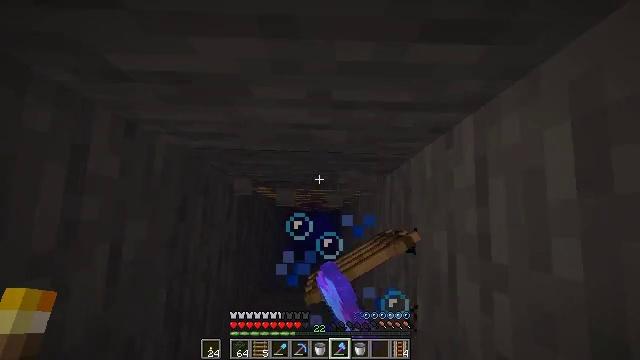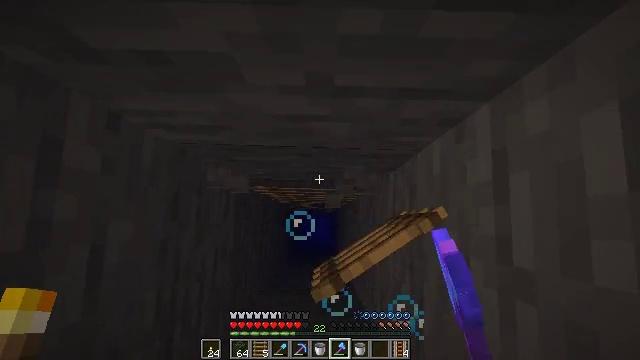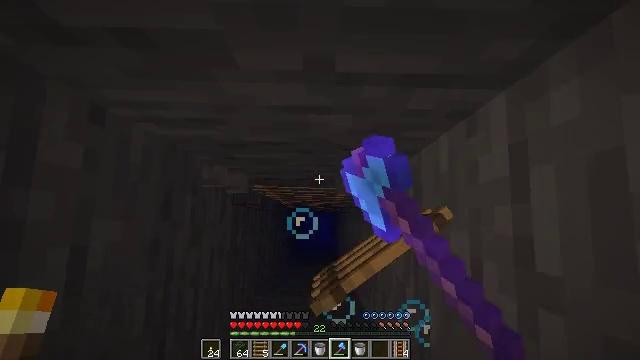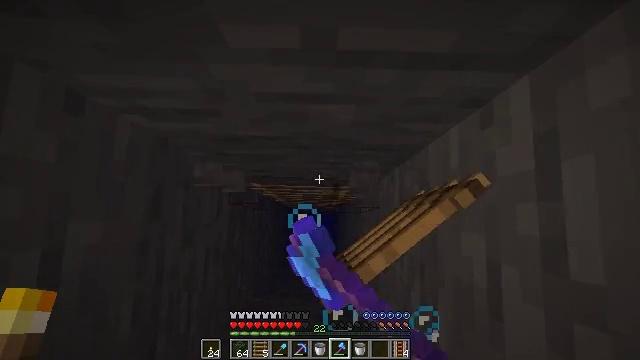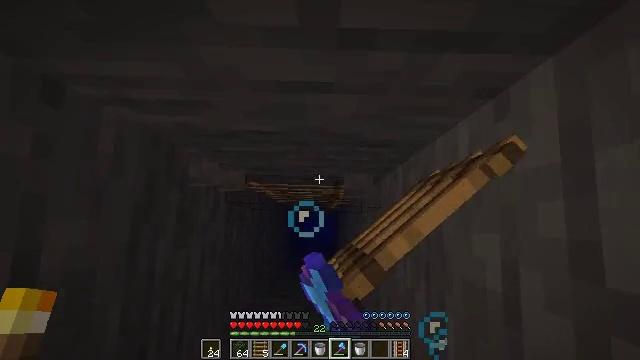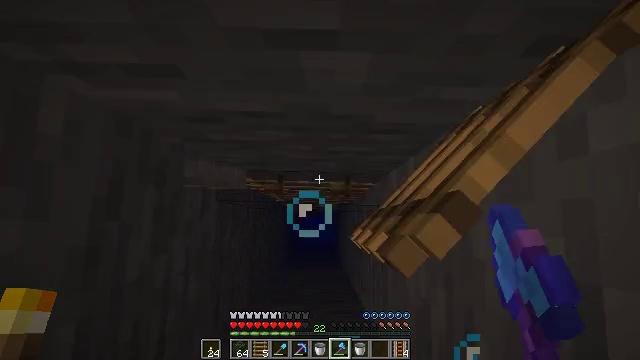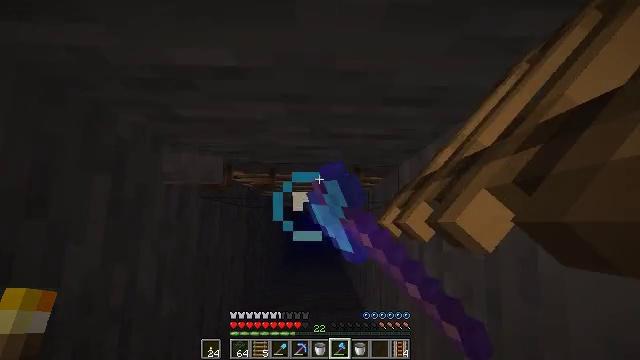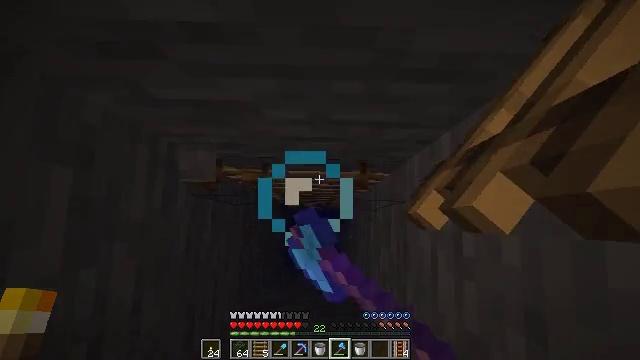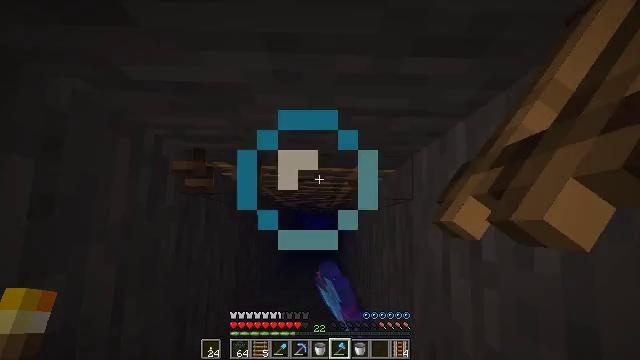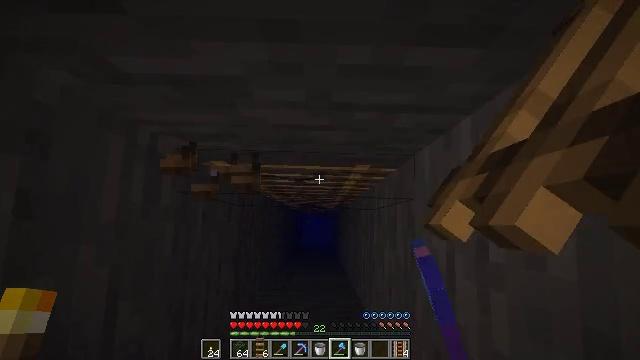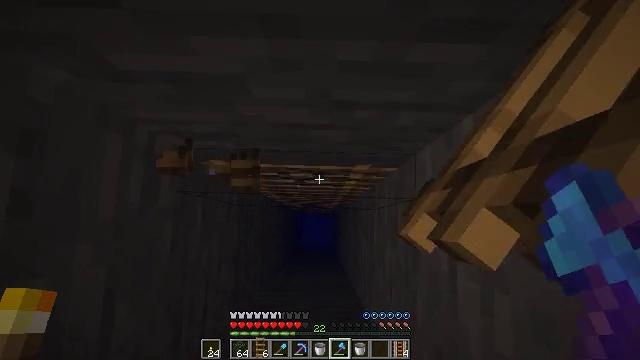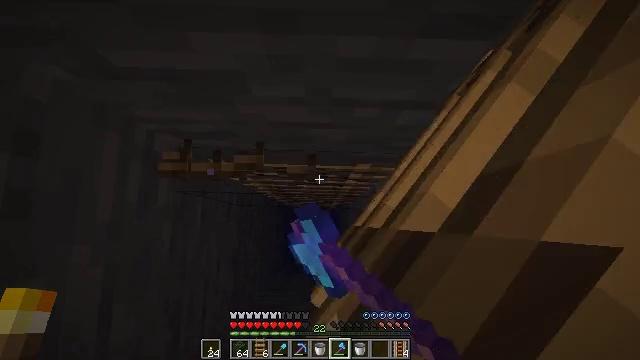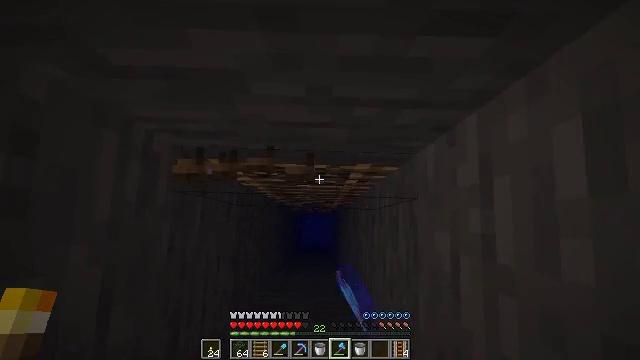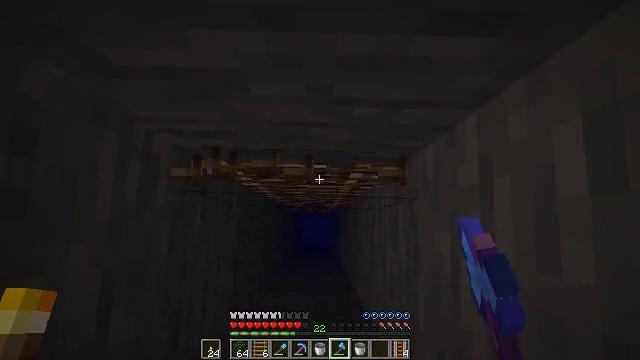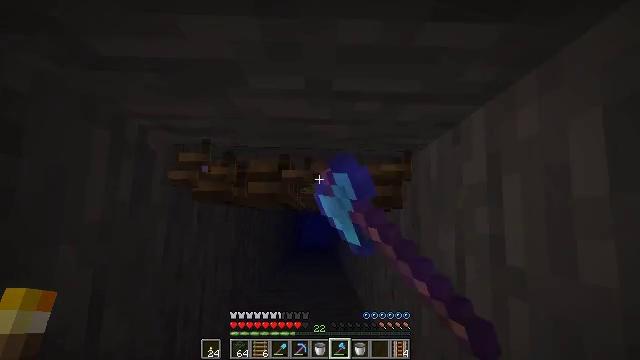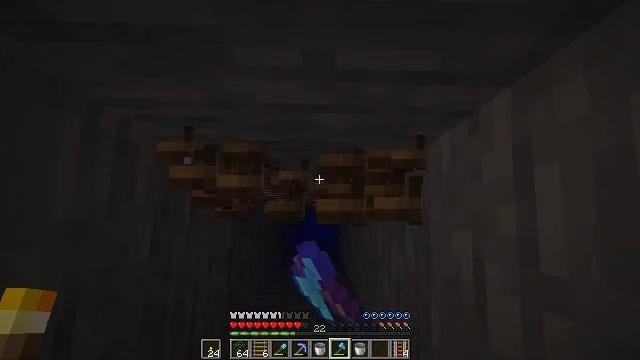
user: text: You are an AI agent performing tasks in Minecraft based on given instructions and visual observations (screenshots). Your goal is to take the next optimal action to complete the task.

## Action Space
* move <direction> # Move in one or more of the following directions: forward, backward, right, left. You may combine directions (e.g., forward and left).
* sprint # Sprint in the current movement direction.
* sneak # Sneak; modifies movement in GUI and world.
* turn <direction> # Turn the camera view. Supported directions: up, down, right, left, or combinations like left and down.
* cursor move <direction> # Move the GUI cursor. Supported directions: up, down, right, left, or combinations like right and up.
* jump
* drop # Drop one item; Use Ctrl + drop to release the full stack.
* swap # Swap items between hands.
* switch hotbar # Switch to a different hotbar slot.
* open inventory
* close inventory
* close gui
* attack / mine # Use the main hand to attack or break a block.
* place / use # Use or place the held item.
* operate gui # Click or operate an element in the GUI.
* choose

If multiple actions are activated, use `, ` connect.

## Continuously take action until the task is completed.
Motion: motion action
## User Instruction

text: Collect the ladder block.
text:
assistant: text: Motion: attack / mine
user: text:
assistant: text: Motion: attack / mine
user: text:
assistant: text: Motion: attack / mine
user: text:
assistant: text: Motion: attack / mine
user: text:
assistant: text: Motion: sneak, attack / mine
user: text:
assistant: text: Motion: sneak, attack / mine
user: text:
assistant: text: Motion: sneak, attack / mine
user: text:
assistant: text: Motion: sneak, attack / mine
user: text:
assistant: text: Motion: sneak, attack / mine
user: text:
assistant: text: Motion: sneak, attack / mine
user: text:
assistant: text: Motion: sneak, attack / mine
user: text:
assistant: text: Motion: sneak, attack / mine
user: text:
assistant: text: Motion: sneak, attack / mine
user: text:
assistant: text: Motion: sneak, attack / mine
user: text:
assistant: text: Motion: sneak, attack / mine
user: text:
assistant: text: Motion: sneak, attack / mine
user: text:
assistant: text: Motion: sneak, attack / mine
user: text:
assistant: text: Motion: sneak, attack / mine
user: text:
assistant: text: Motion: sneak, attack / mine
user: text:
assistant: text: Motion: sneak, attack / mine
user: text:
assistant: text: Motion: sneak, attack / mine
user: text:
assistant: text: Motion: sneak, attack / mine
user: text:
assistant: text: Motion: sneak, attack / mine
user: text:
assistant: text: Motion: sneak, attack / mine
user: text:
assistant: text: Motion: sneak, attack / mine
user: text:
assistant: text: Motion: sneak, attack / mine
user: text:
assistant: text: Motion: sneak, attack / mine
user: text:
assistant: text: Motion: sneak, attack / mine
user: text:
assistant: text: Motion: sneak, attack / mine
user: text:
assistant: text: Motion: sneak, attack / mine